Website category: book
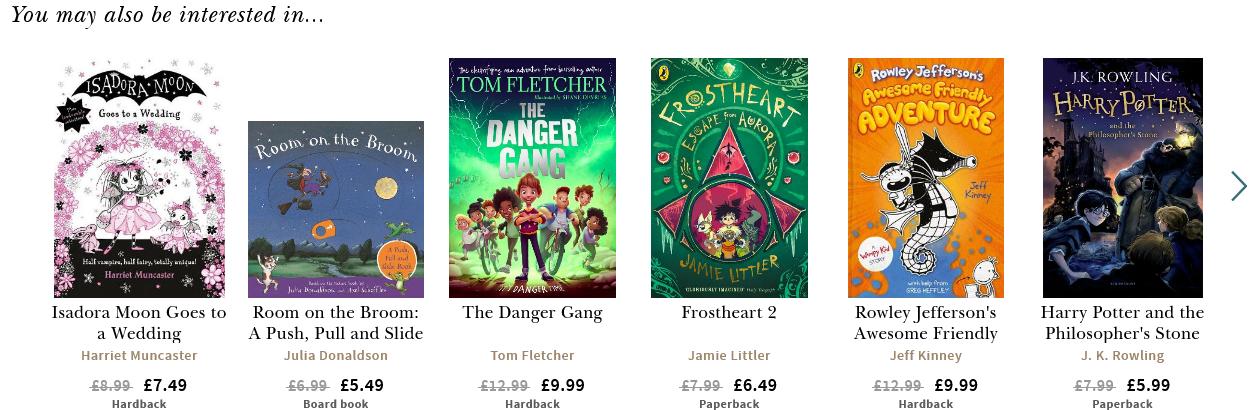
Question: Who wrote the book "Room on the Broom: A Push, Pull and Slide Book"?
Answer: Julia Donaldson

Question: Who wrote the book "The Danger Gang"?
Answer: Tom Fletcher

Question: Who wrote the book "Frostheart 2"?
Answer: Jamie Littler

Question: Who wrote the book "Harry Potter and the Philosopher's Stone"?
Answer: J. K. Rowling

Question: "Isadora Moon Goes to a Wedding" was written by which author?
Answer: Harriet Muncaster

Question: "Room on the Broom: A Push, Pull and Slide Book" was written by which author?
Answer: Julia Donaldson

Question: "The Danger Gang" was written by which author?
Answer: Tom Fletcher

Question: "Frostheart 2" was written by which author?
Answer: Jamie Littler

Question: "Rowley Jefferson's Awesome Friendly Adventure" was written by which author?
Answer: Jeff Kinney

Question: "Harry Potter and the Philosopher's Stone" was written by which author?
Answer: J. K. Rowling

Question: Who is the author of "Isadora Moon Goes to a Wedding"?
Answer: Harriet Muncaster

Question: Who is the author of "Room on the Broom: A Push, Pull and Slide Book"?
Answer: Julia Donaldson

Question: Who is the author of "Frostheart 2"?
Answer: Jamie Littler

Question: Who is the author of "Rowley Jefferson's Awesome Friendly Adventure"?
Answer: Jeff Kinney

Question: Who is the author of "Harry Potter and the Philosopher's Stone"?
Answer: J. K. Rowling

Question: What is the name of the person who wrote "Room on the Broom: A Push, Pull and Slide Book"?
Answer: Julia Donaldson

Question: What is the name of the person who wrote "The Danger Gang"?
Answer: Tom Fletcher

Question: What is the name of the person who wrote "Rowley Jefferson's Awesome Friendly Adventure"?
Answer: Jeff Kinney

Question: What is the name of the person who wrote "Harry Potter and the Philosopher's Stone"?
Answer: J. K. Rowling

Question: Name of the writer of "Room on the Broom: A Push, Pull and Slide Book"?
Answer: Julia Donaldson

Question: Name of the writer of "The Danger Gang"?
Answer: Tom Fletcher

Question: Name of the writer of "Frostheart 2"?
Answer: Jamie Littler

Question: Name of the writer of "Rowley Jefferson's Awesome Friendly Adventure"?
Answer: Jeff Kinney

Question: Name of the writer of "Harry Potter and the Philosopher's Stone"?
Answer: J. K. Rowling

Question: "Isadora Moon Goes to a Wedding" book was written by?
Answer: Harriet Muncaster

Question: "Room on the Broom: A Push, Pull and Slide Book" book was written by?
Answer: Julia Donaldson

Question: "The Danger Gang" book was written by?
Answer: Tom Fletcher

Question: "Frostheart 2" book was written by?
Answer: Jamie Littler

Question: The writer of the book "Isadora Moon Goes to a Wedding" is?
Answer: Harriet Muncaster

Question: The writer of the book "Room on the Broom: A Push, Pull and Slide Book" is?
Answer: Julia Donaldson

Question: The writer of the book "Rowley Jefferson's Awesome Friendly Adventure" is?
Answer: Jeff Kinney

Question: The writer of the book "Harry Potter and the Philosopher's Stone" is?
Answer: J. K. Rowling

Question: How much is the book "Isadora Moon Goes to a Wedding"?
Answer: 7.49

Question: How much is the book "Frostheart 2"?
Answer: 6.49

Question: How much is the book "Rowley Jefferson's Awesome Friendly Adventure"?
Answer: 9.99

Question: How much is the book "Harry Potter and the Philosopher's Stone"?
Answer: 5.99

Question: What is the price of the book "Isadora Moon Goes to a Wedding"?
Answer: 7.49

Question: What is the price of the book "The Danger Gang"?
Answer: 9.99

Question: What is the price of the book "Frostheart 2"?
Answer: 6.49

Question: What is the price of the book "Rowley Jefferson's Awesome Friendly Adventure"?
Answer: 9.99

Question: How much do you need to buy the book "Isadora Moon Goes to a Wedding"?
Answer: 7.49

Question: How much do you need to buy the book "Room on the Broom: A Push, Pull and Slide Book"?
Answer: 5.49

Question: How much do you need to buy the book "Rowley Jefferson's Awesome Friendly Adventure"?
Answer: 9.99

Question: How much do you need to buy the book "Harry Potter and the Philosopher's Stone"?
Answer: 5.99

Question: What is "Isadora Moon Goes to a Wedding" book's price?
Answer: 7.49

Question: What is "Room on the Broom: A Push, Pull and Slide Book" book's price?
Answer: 5.49

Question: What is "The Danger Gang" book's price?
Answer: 9.99

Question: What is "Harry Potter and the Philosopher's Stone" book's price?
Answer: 5.99

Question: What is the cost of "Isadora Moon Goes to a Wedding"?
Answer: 7.49

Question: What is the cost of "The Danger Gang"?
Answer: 9.99

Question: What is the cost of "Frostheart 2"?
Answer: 6.49

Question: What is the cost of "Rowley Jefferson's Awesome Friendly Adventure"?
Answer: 9.99

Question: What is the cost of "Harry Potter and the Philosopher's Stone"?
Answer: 5.99

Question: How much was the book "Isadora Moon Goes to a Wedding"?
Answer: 7.49

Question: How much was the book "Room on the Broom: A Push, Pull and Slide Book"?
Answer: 5.49

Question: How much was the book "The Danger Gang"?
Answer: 9.99

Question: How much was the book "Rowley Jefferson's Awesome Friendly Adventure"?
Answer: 9.99

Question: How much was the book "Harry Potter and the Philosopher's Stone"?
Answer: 5.99

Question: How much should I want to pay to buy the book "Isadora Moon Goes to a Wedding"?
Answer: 7.49

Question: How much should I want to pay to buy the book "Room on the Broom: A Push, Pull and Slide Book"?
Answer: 5.49

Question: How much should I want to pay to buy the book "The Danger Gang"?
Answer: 9.99

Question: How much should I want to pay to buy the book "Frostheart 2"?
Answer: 6.49

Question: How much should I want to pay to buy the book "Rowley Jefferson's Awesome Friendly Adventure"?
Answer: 9.99

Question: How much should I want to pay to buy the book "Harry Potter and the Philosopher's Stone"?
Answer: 5.99